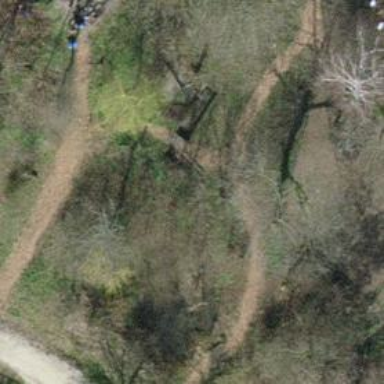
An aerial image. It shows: Culvert tunnel.